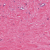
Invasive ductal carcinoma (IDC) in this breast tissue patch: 0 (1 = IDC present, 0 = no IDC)